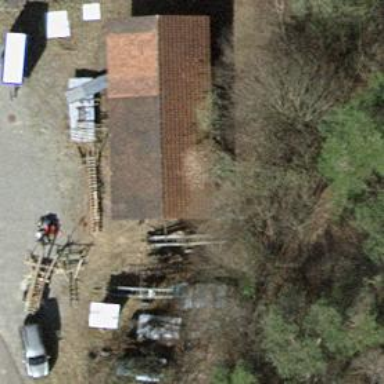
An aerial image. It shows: View of roof of building.